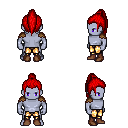
a pixel art fantasy rpg character, male body template, dark elf, purple skin, leather shoulder armor, gold greaves, red long topknot hairstyle, brown shoes, four views (front, back, left, right), 2x2 character sprite sheet, small pixel art, hard edges, no anti-aliasing